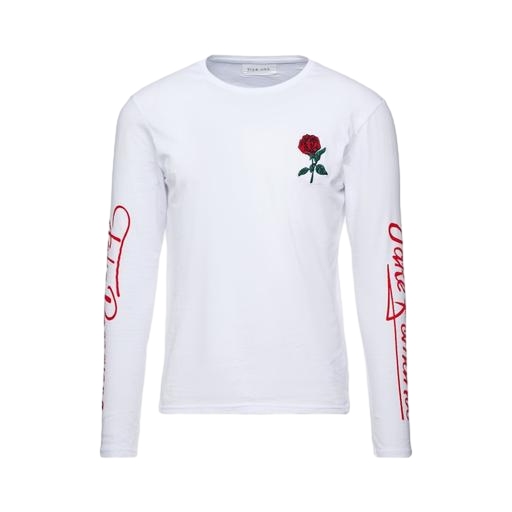
long-sleeve tee, longsleeve t-shirt, white graphic long-sleeve tee, white background